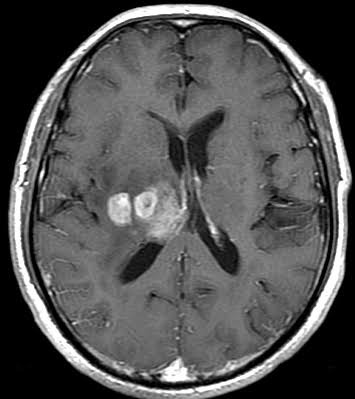
Label: glioma